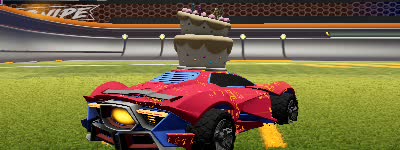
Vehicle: werewolf